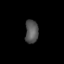
Tissue: lung
Cell type: Fibroblasts
Senescence score: 0.5921
Nuclear area (px): 298
Mean DAPI intensity: 86.205